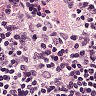
Metastatic tissue present: no